高一 · 立体几何学
如图所示是某几何体的三视图, 它的正视图和侧视图均为矩形, 俯视图为正三角形. (长度单位: cm)

正视图

俯视图

侧视图

(1)该几何体是什么图形?

(2)画出该几何体的直观图(坐标轴如图所示), 并求它的表面积.(只需作出图形, 不要求写作法)
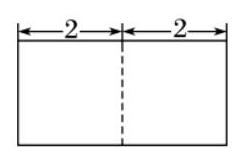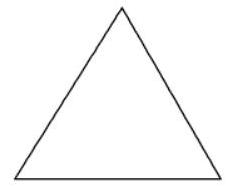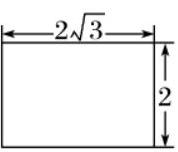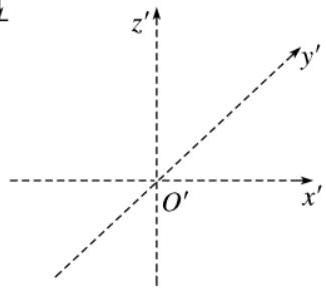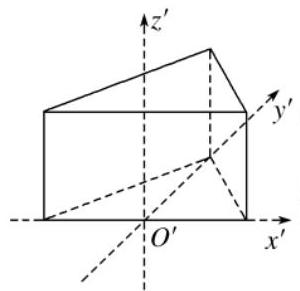
答案: (1) 由三视图可知该几何体是三棱柱。

(2)直观图如图所示.

因为该几何体的底面是边长为 $4 \mathrm{~cm}$ 的等边三角形, 高为 $2 \mathrm{~cm}$, 所以它的表面积 $S$ 三棈柱 $=2 S_{\text {底 }}+S_{\text {侧 }}=2 \times \frac{\sqrt{3}}{4} \times 4^{2}$ $+3 \times 4 \times 2=(24+8 \sqrt{3})\left(\mathrm{cm}^{2}\right)$.